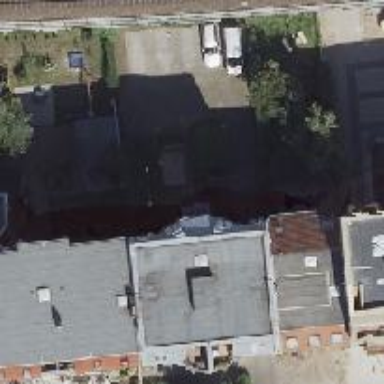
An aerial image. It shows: Saltbox-shaped roof distinguishes these apartments.